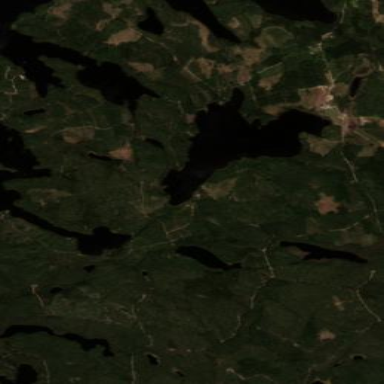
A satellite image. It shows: Serene lake.